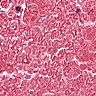
Metastatic tissue present: no